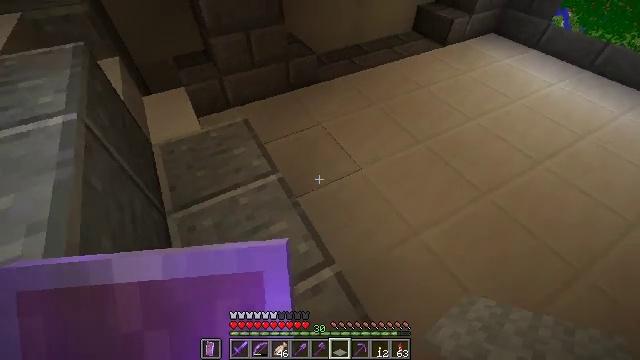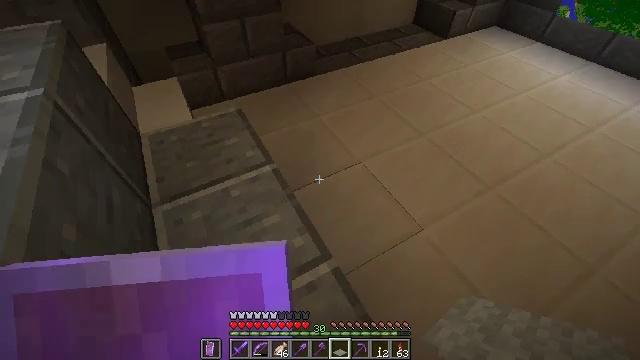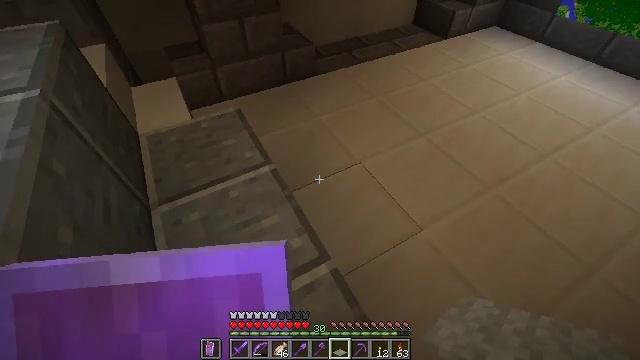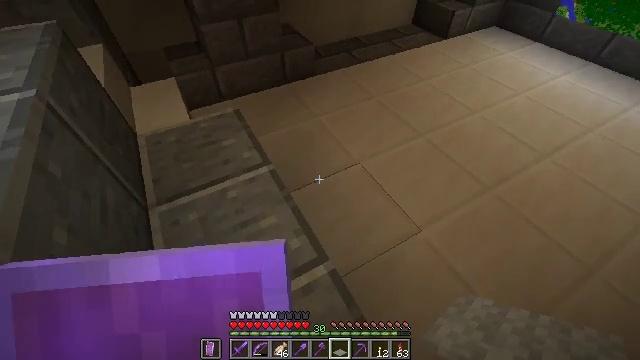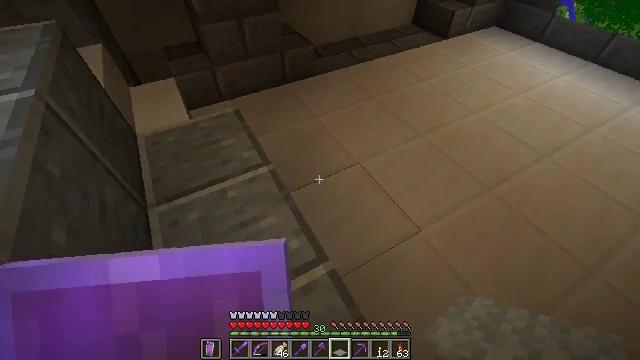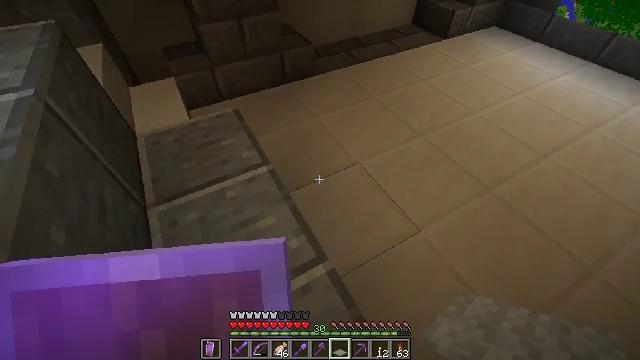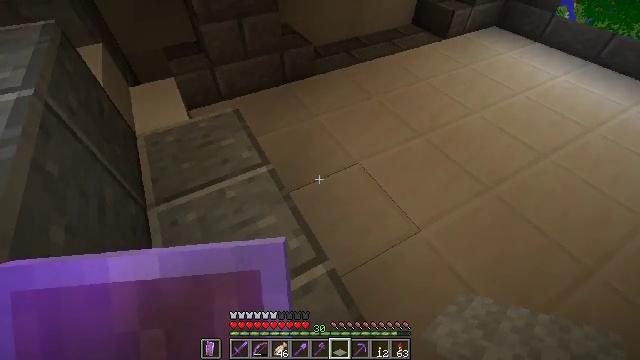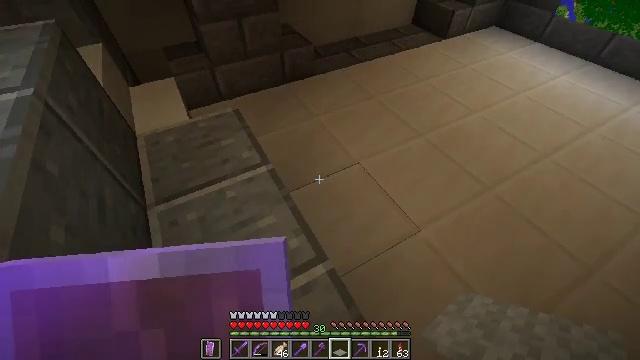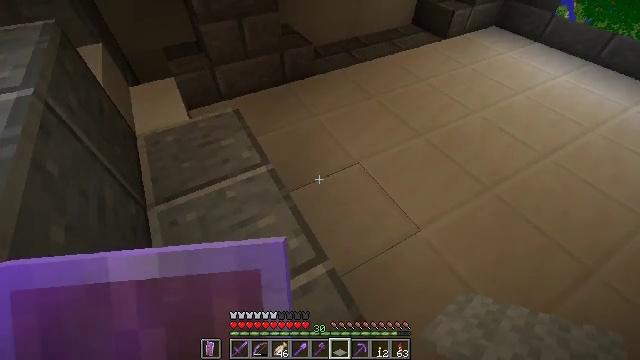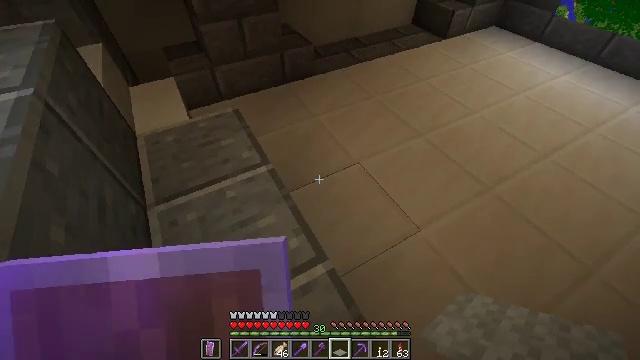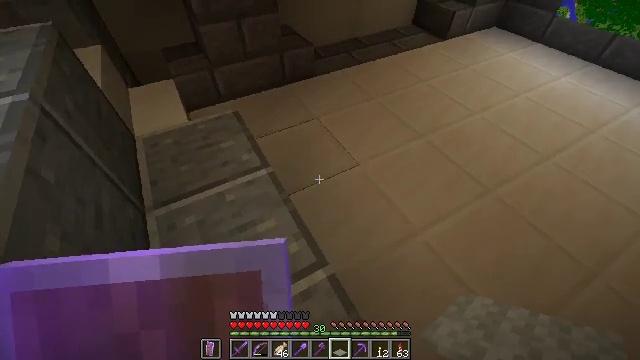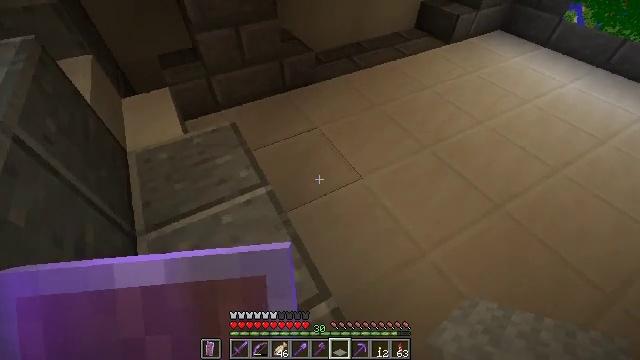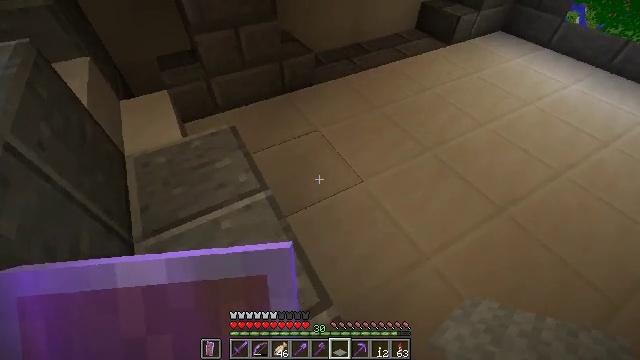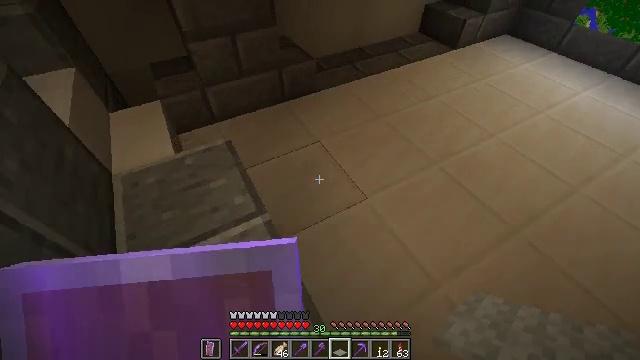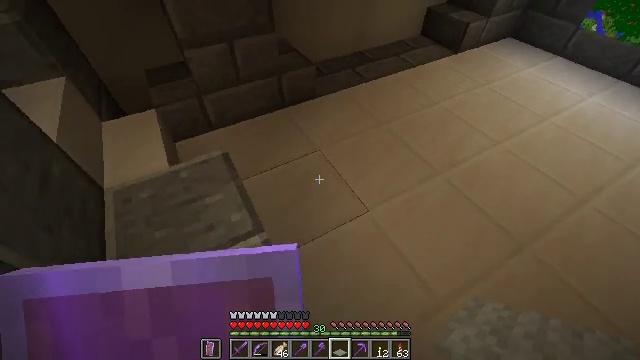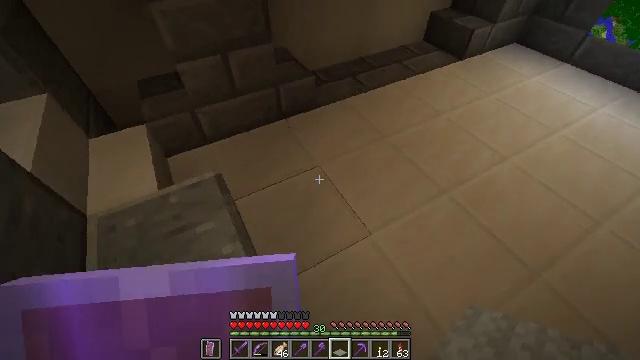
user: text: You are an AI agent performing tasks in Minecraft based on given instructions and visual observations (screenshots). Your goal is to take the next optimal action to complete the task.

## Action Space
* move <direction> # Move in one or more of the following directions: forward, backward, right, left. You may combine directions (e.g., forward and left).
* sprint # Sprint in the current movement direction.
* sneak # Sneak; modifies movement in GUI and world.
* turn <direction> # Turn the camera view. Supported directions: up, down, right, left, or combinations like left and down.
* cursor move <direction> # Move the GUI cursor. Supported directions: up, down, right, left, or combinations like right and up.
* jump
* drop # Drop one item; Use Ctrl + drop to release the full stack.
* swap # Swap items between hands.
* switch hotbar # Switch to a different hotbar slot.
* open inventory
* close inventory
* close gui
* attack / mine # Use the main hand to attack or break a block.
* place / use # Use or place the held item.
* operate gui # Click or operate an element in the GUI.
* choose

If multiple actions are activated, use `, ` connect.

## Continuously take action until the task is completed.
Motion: motion action
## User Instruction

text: Gather some quartz slabs.
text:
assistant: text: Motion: no_op
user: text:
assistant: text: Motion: no_op
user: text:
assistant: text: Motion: no_op
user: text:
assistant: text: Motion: no_op
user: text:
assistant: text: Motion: no_op
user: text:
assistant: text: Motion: no_op
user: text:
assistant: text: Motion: no_op
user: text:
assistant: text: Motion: no_op
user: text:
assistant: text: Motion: no_op
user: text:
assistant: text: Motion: move forward
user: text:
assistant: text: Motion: move forward
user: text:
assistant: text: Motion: move forward
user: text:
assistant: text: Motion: move forward
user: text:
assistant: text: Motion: move forward
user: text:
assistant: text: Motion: move forward
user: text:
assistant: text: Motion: move forward and move left
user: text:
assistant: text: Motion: move forward and move left
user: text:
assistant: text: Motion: move forward and move left
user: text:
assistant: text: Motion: move forward and move left
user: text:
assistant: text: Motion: move forward and move left
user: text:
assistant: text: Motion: move forward and move left, turn right and down
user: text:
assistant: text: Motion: move left, turn right and down
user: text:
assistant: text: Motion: move left, turn right and down
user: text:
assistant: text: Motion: turn right and down
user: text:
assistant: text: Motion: turn right
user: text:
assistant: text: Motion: turn right
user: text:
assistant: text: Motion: turn right
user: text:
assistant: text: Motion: no_op
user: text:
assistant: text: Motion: turn right
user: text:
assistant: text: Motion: turn right